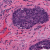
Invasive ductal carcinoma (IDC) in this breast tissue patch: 0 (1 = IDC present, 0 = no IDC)